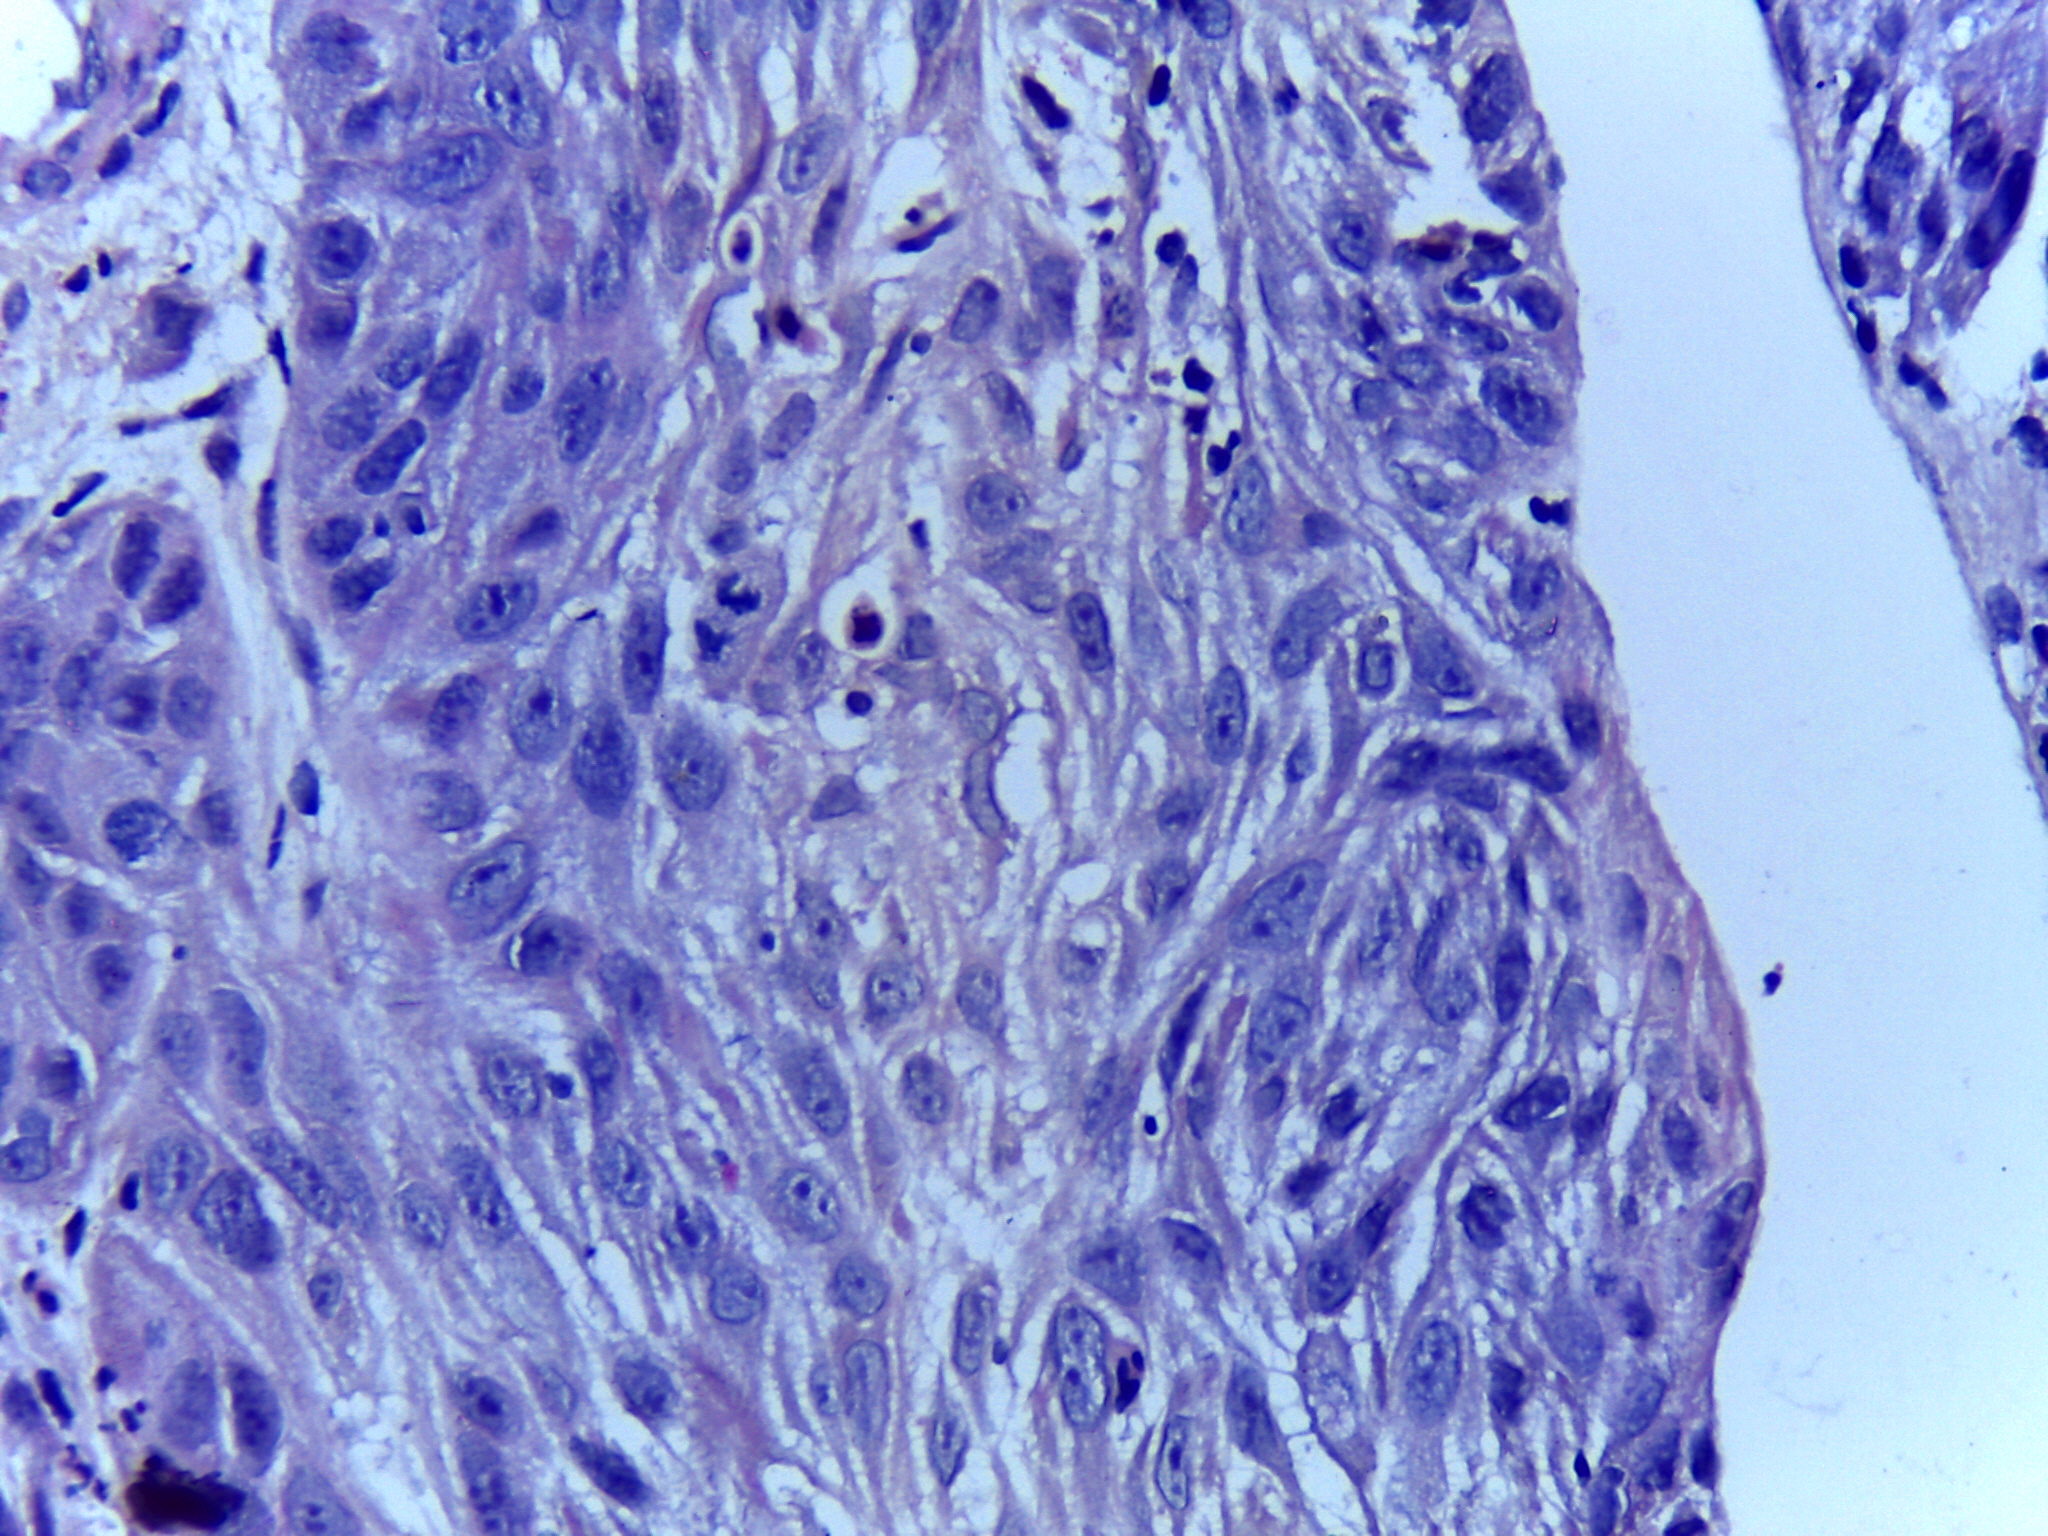
Diagnosis: OSCC